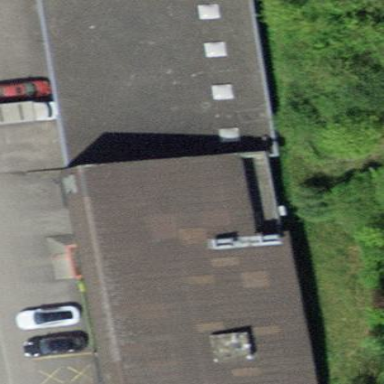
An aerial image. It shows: Industrial building.